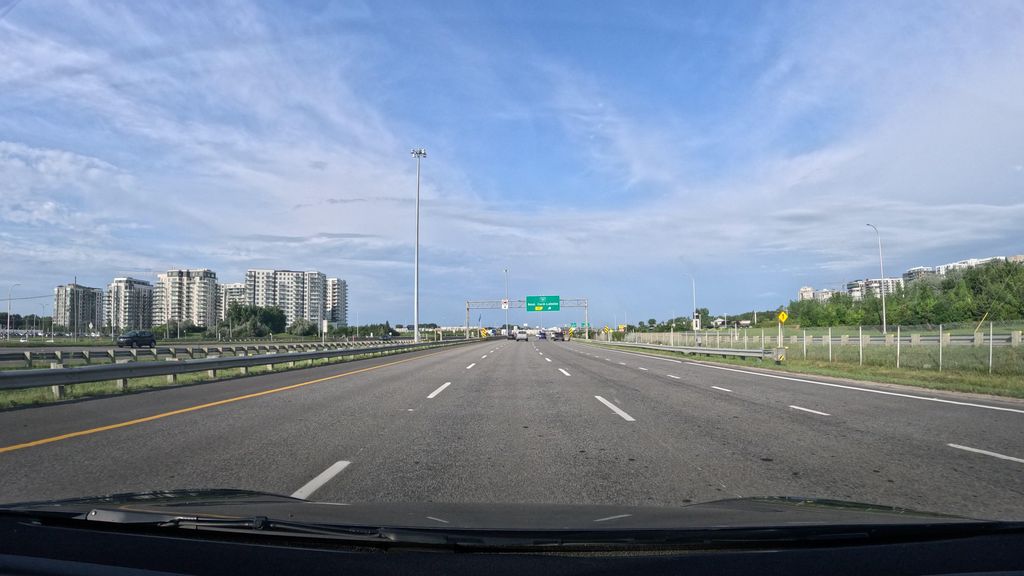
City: montreal